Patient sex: M
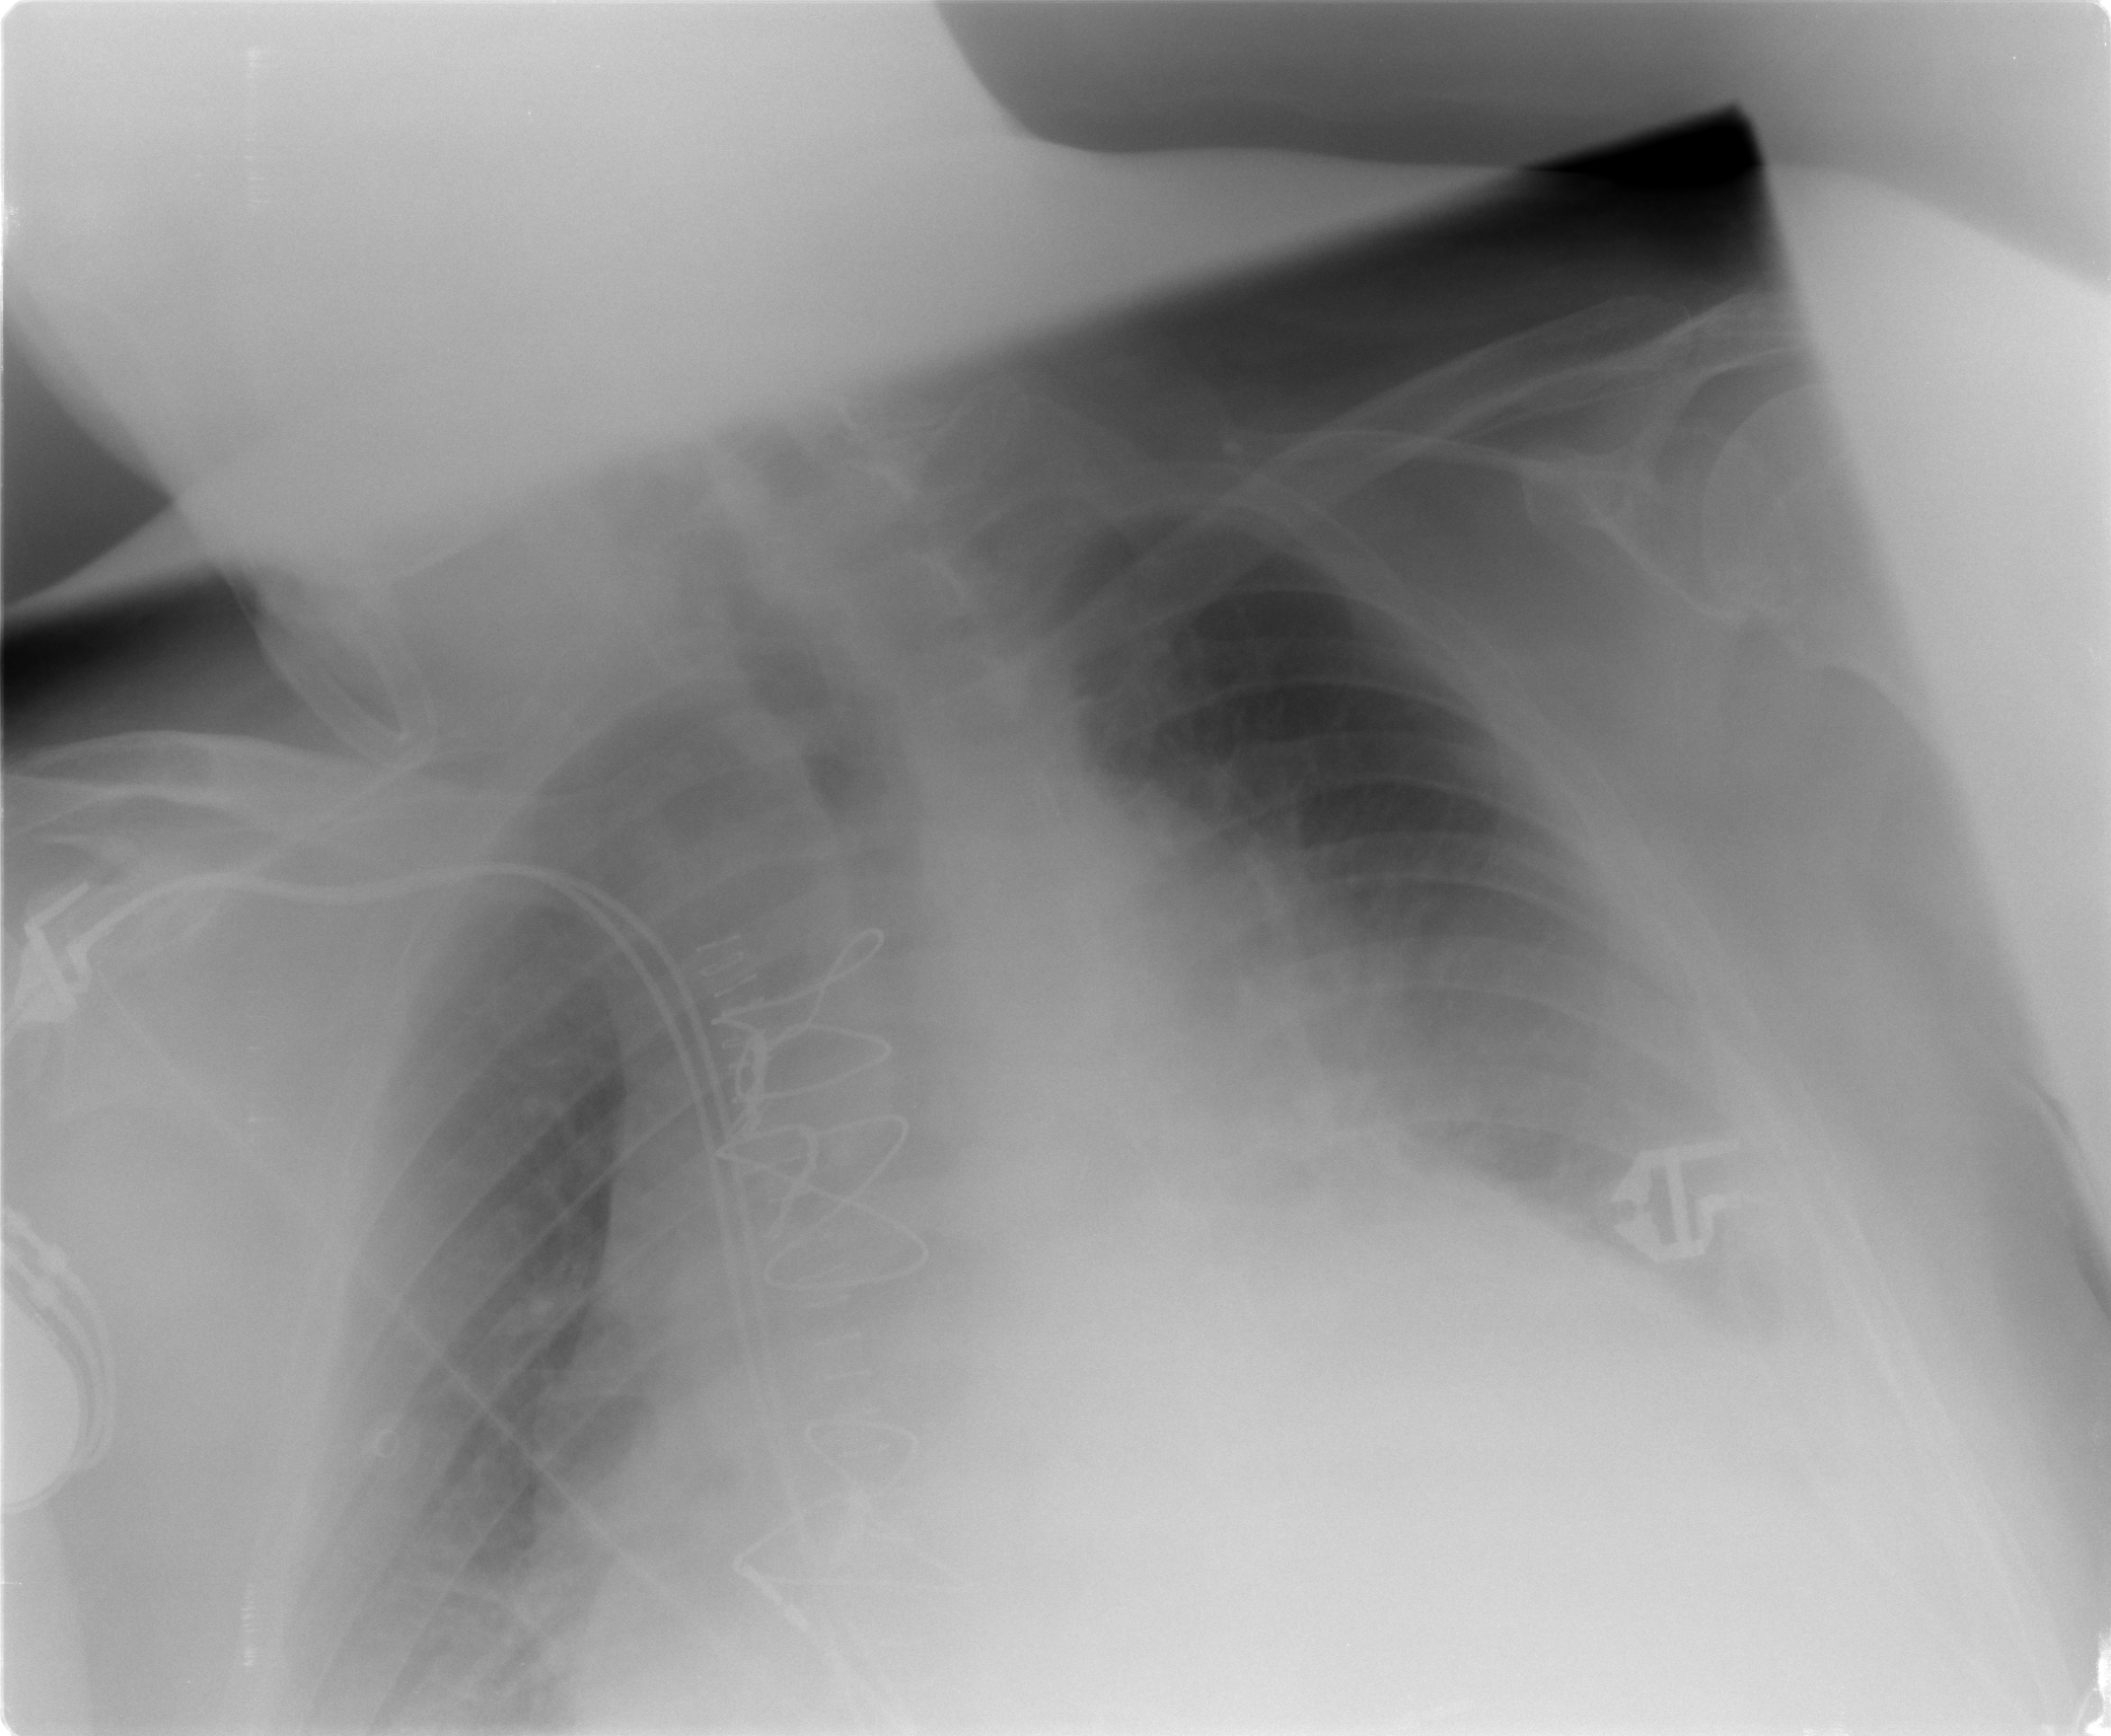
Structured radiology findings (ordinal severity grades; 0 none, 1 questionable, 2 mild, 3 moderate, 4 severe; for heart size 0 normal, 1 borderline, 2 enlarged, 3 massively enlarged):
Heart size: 3
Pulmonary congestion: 2
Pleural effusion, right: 0
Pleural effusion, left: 2
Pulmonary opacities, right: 1
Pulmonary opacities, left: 1
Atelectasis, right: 2
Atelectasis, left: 2